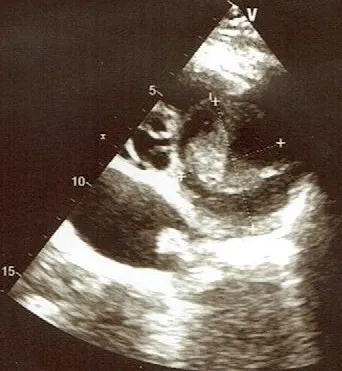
Transesophageal echocardiography, short axis view showing an aneurysmal mass contacting the pulmonary artery.
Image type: radiology (ultrasound)